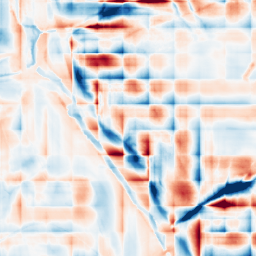
Category: wavelet
Decomposition family: wavelet_dwt
Decomposition parameters: wavelet: db2
level: 5
Upsampling method: linear_exact
Upsampling parameters: scale: 8
Upsampling scale: 8